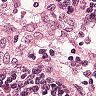
Metastatic tissue present: no